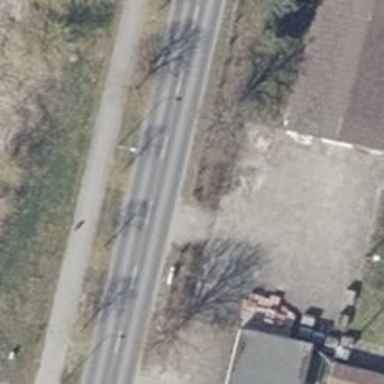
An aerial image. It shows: Primary highway with asphalt surface. There is sidewalk on the left.